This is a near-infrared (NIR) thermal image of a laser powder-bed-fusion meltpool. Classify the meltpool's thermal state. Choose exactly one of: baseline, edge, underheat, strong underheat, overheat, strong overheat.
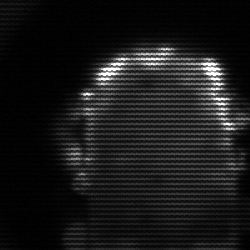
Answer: baseline